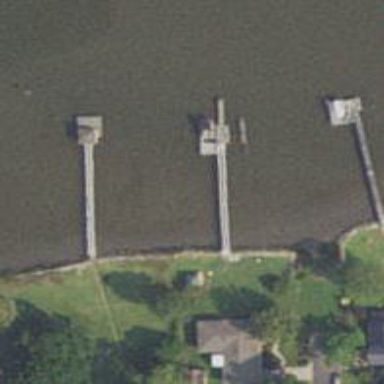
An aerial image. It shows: Man-made pier.